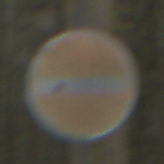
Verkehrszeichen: VerbotDerEinfahrt
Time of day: Midday
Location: Outdoor (Nature)
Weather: Overcast
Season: NotSpecified
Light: Natural